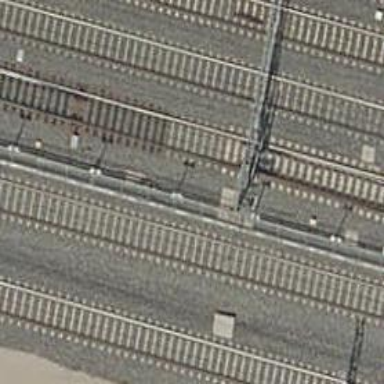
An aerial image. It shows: Railway switch.